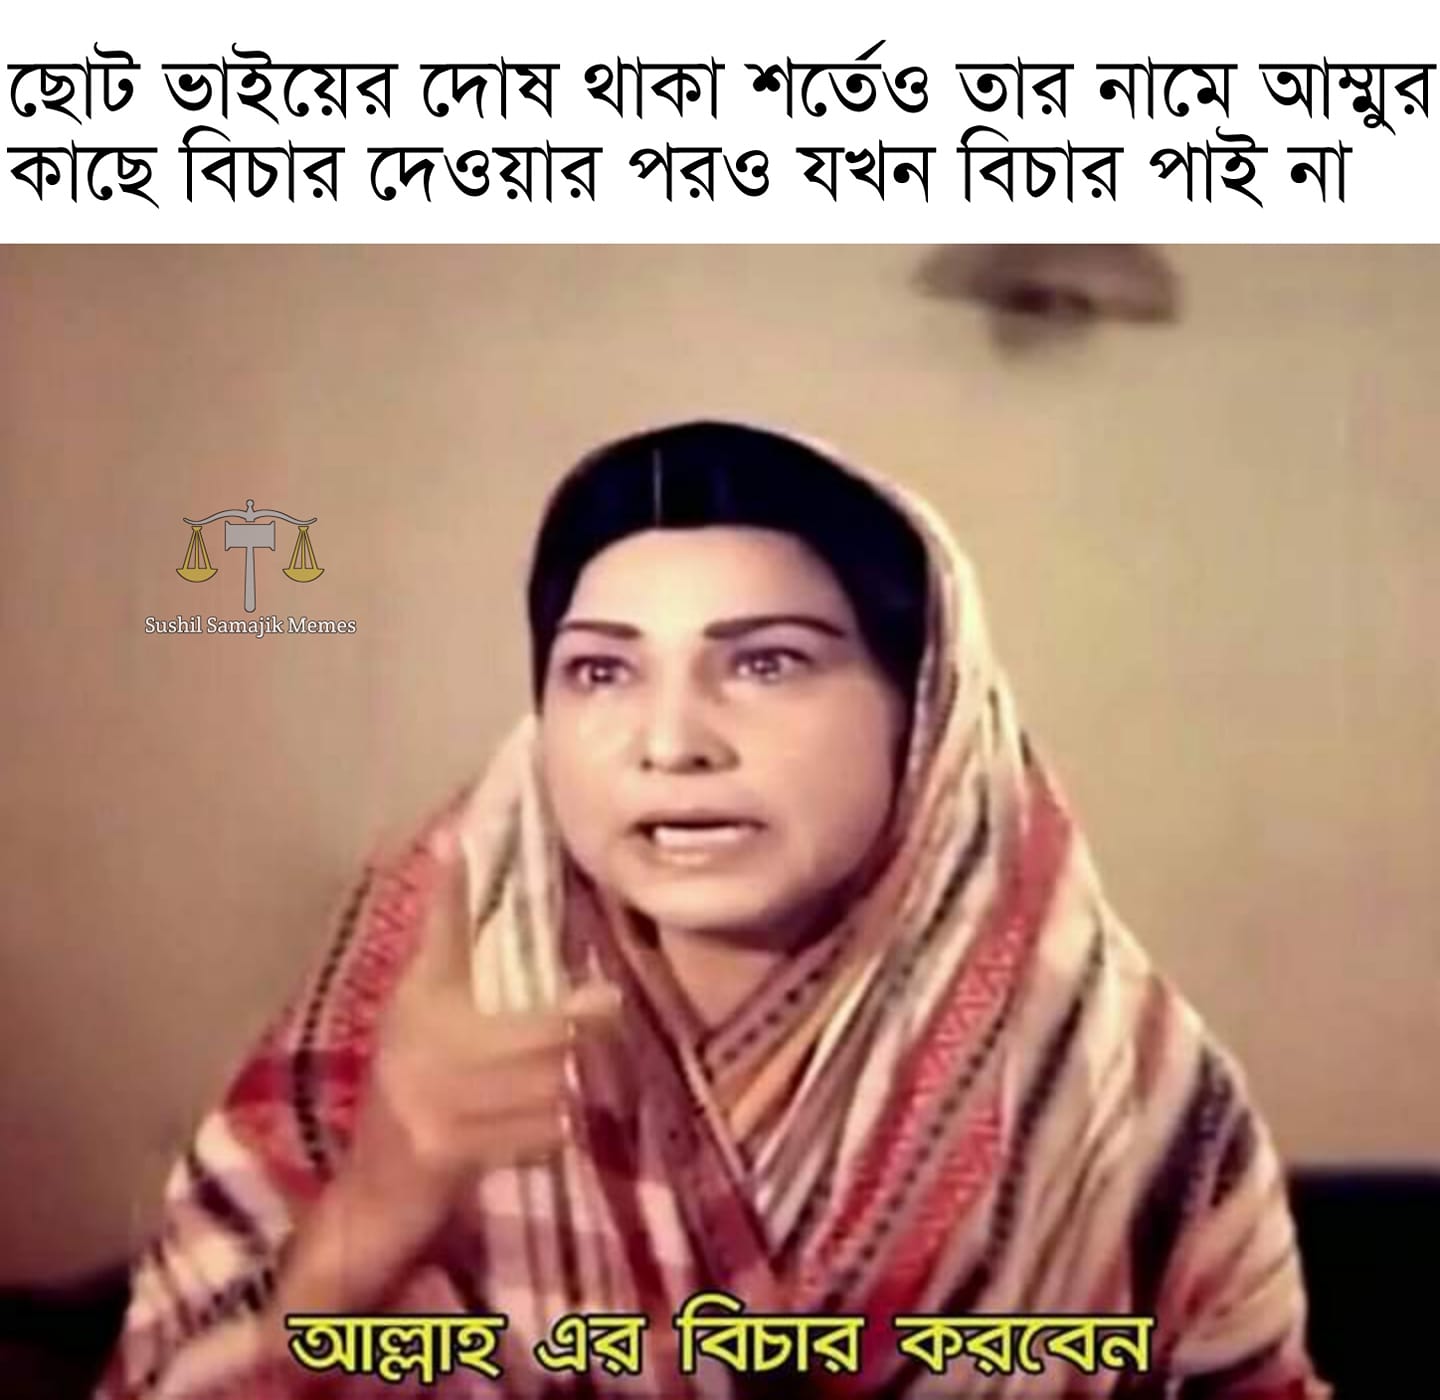
Caption: ছোট ভাইয়ের দোষ থাকা শর্তেও তার নামে আম্মুর কাছে বিচার দেওয়ার পরও যখন বিচার পাই না     আল্লাহ এর বিচার করবেন
Label: non-hate